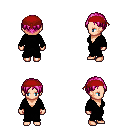
a pixel art fantasy rpg character, female body template, human, light skin, black robe, teal pants, pink parted hairstyle, red bandana, four views (front, back, left, right), 2x2 character sprite sheet, small pixel art, hard edges, no anti-aliasing